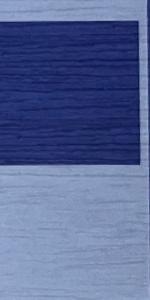
Label: Empty